Field crop: maize
Growth stage: 2
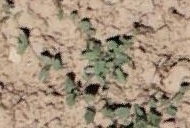
Species: convolvulus